Question: I'm using cocoalibspotify for a Spotify iOS app.
At one point in my app, I'm creating a new playlist and add a number of tracks to the playlist. When doing so, I'm getting a crash since the created playlist instance seem to have been deallocated.
This is what the code looks like:
'''
[[[SPSession sharedSession] userPlaylists]
createPlaylistWithName:playlistName
callback:^(SPPlaylist *createdPlaylist) {
if (createdPlaylist) {
[SPAsyncLoading waitUntilLoaded:createdPlaylist
then:^(NSArray *playlists) {
// Load all tracks using the URI's and add them to the playlist
SPPlaylist *playlist = [playlists objectAtIndex:0];
for (NSString *trackUri in trackUris) {
[[SPSession sharedSession]
trackForURL:[NSURL URLWithString:trackUri]
callback:^(SPTrack *track) {
if (track != nil) {
[SPAsyncLoading
waitUntilLoaded:track
then:^(NSArray *tracks) {
[playlist addItems:tracks atIndex:0 callback:NULL];
}];
}
}];
}
}];
}}];
'''
This is the log message:
'''
*** -[SPPlaylistCallbackProxy playlist]: message sent to deallocated instance 0x100e0120
'''
I've tried retaining the playlist in my class, but I'm still getting the same problem. Am I missing something obvious here?
Bonus question: After having created a playlist or loaded a track (i.e. using '-trackForURL:callback'), do I have to use 'SPAsyncLoading', or is the object always already loaded?
(Note: I'm using ARC in my project.)
: I ran Zombies in instruments to see what was going on and got the following result when it crashed:

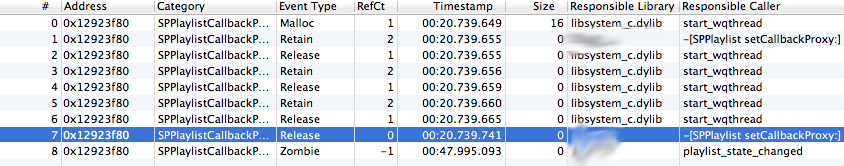
Answer: If you have an object ('SPTrack', etc), you can add it to a playlist without waiting for it to load since loading only deals with metadata. You might want to wait for the playlist to load so you know the indexes you're using are correct (although, in this case '0' will always be valid).
Looking into the meat of your question now. It's most likely a bug in CocoaLibSpotify - your code looks fine.